Question: I'm trying to implement a slideshow on my site and having some difficulty. I opted to create a div to hold my photo(s) and use background-image to set the photo.

'''
<div class="featureImg"></div>
'''
'''
#feature .featureImg {
[...some styling...]
background-image:url(../img/slideshow/1.jpg);
background-position:center;
background-repeat:no-repeat;
background-size:cover;
}
'''
I want there to be an image on page load, then have it fade through the photos. Here's the jQuery I have right now, but the following does not work:
-
'''
(function() {
var curImgId = 1;
var numberOfImages = 12; // Change this to the number of background images
window.setInterval(function() {
$('#feature .featureImg').css('background-image','url(/img/slideshow/' + curImgId + '.jpg)').fadeTo('slow', 1);
curImgId = (curImgId + 1) % numberOfImages;
}, 5 * 1000);
})();
'''
How can I fix this so that there is a photo on page load (like 1.jpg) and then fades from one photo to the next?
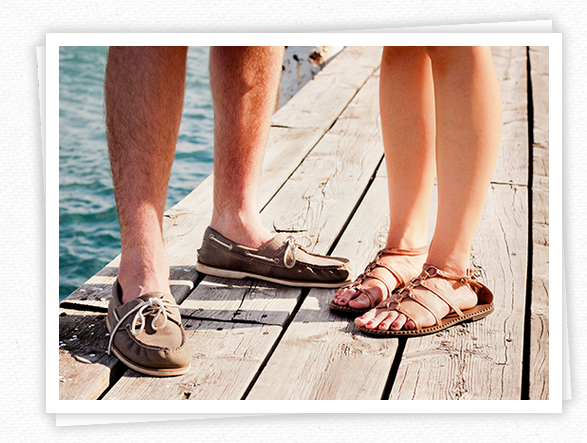
Answer: For the initial image not showing, you may be needing a width and height on the div if there is no content within the div. Hard to tell without seeing all the CSS being applied to that div.
For the fading:
The 'fadeTo()' in jQuery only sets the opacity of an element once. I believe your desired effect is that between switching photos, the first photo fades out, and switches, then the second photo fades in.
This could be achieved using the callback function in the 'fadeTo()'. So call the first 'fadeTo()' and fade it to 0 opacity, then for that 'fadeTo''s callback, set the next background image and use the second 'fadeTo' to bring it back up to opacity of 1.
'''
(function() {
var curImgId = 1;
var numberOfImages = 12; // Change this to the number of background images
window.setInterval(function() {
$('#feature .featureImg').fadeTo('slow', 0, function() {
$(this).css('background-image','url(/img/slideshow/' + curImgId + '.jpg)').fadeTo('slow', 1);
});
curImgId = (curImgId + 1) % numberOfImages;
}, 5 * 1000);
})();
'''
See this codepen for an example: <URL>